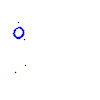
Particle: proton